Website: lowes
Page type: review-order
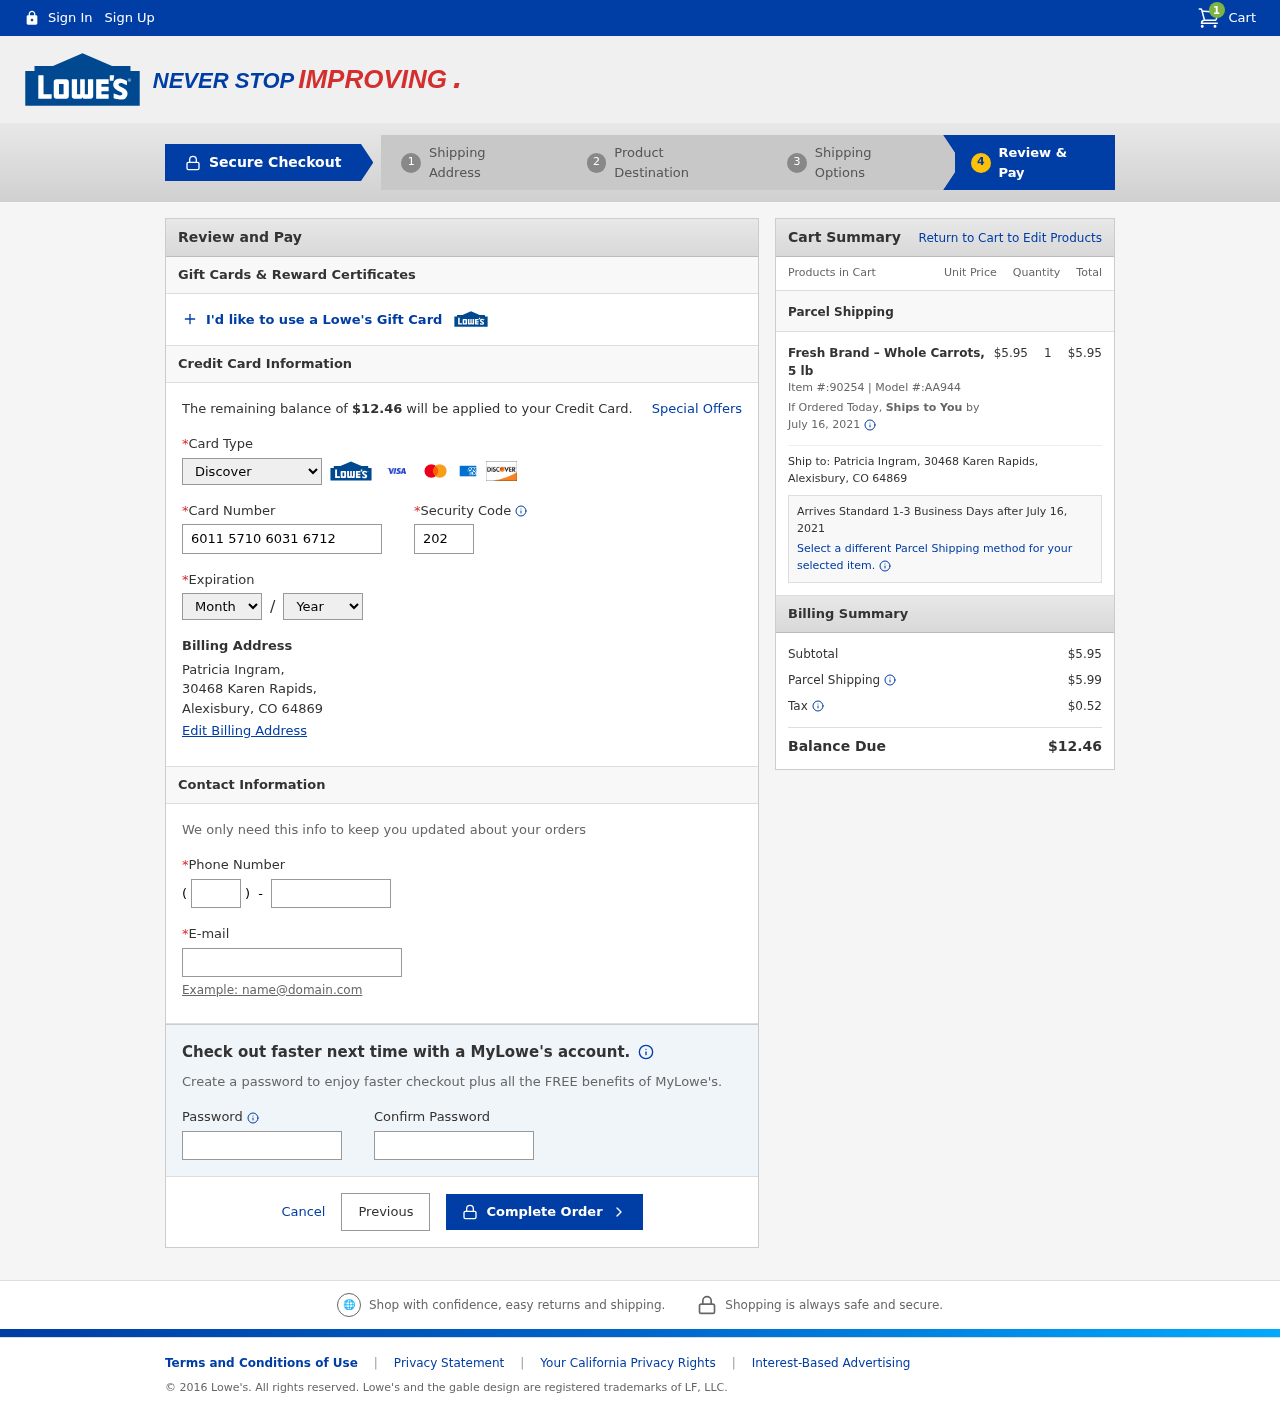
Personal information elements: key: PII_CARD_CVV
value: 202
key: PII_CARD_EXPIRY_MONTH
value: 05
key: PII_CARD_EXPIRY_YEAR
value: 30
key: PII_CARD_NUMBER
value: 6011 5710 6031 6712
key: PII_CARD_TYPE
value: Discover
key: PII_CITY
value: Alexisbury
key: PII_EMAIL
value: patricia.ingram@gmail.com
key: PII_FULLNAME
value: Patricia Ingram,
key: PII_PHONE
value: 6247888399
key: PII_PHONE_AREA
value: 624
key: PII_POSTCODE
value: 64869
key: PII_STATE_ABBR
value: CO
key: PII_STREET
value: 30468 Karen Rapids,
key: PII_FULLNAME2
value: Patricia Ingram
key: PII_STREET2
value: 30468 Karen Rapids
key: PII_CITY_STATE_ZIP2
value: Alexisbury, CO 64869
Product elements: key: PRODUCT1_NAME
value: Fresh Brand – Whole Carrots, 5 lb
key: PRODUCT1_PRICE
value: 5.95
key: PRODUCT1_QUANTITY
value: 1
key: PRODUCT1_ITEM_NUMBER
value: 90254
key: PRODUCT1_MODEL_NUMBER
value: AA944
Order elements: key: ORDER_NUM_ITEMS
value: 1
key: ORDER_TOTAL
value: $12.46
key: ORDER_SHIPPING_DATE
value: July 16, 2021
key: ORDER_SUBTOTAL
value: $5.95
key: ORDER_SHIPPING_DATE2
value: July 16, 2021
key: ORDER_SUBTOTAL2
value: $5.95
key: ORDER_SHIPPING_COST
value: $5.99
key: ORDER_TAX
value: $0.52